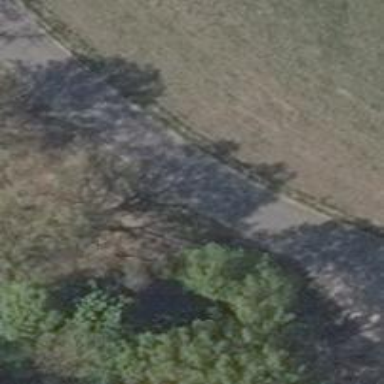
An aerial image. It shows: Paved residential road.